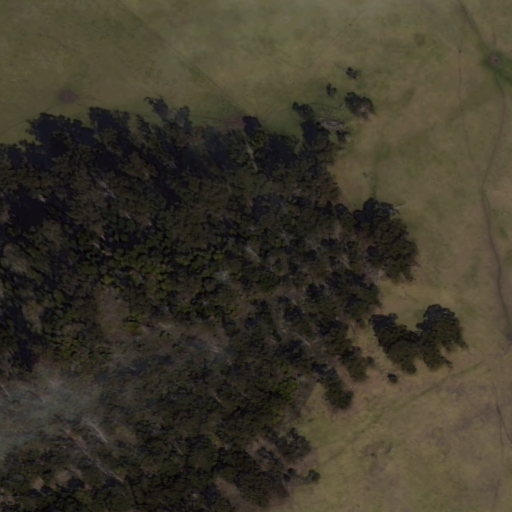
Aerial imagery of mountain in Hawaii named Puʻukaʻeo containing only unknown